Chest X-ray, PA view. Patient: 52 years old, sex F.
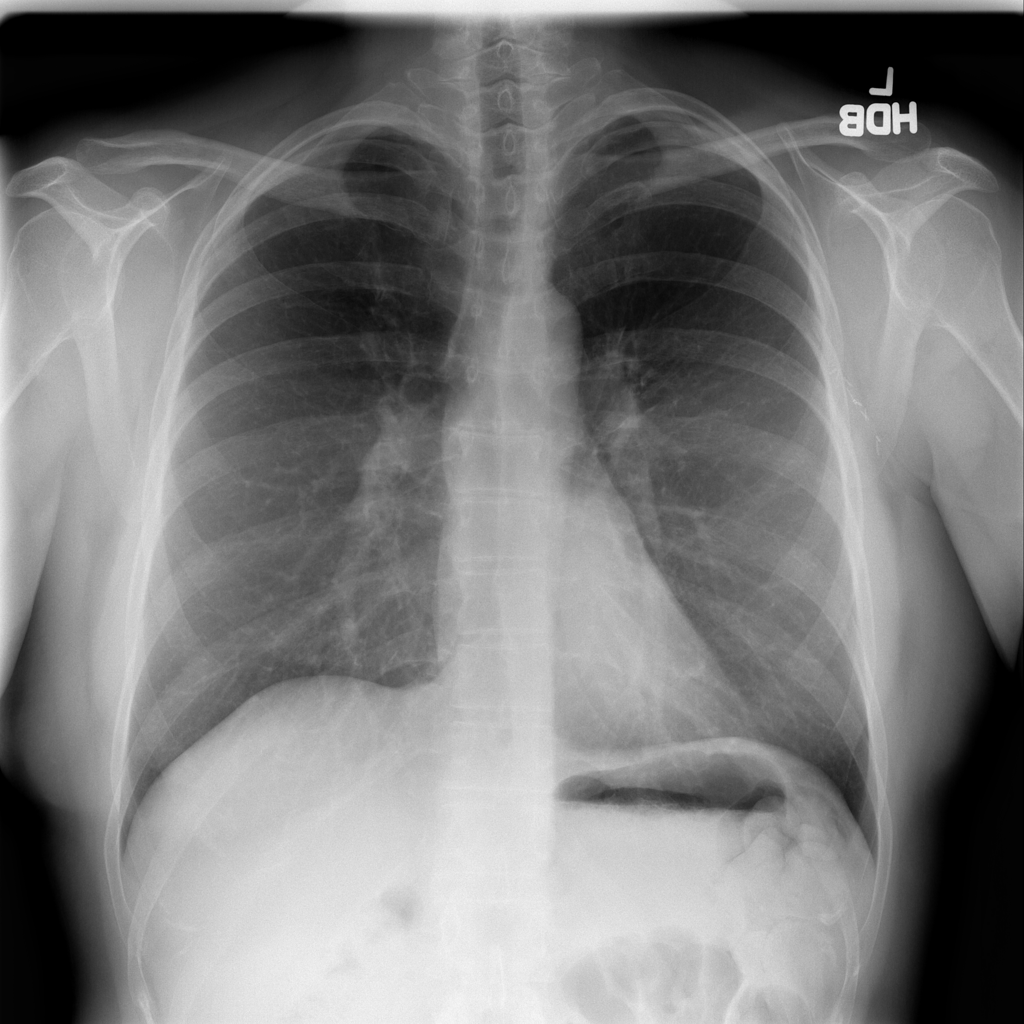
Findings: No Finding